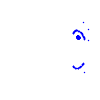
Particle: kaon